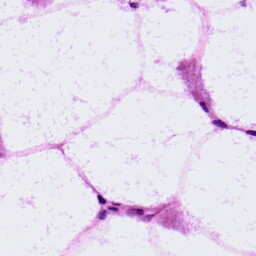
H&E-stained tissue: LymphNode